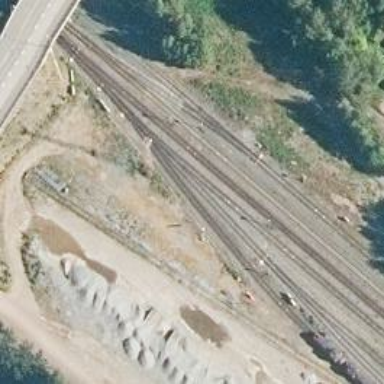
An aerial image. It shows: Continuous railway track.